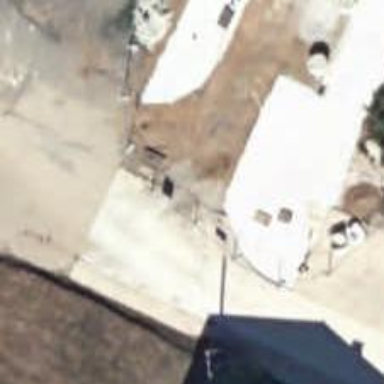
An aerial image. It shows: Residential road with concrete surface.